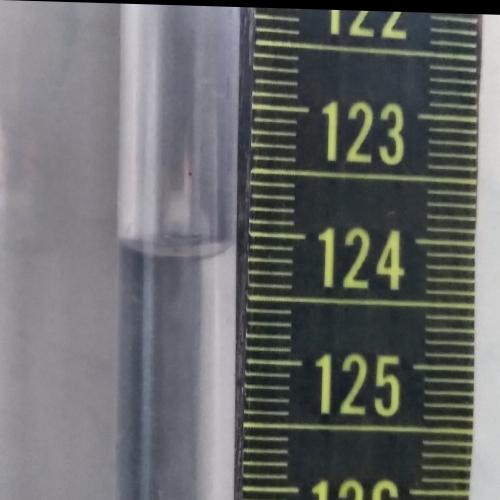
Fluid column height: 124.2 cm